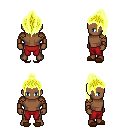
a pixel art fantasy rpg character, male body template, human, dark skin, leather shoulder armor, red pants, gold long topknot hairstyle, leather bracers, brown slippers, four views (front, back, left, right), 2x2 character sprite sheet, small pixel art, hard edges, no anti-aliasing